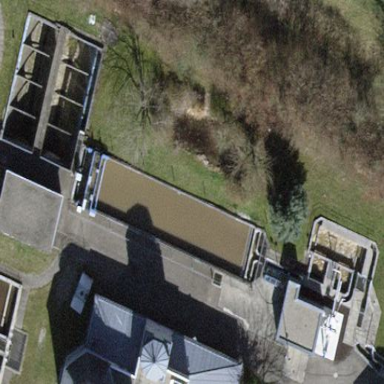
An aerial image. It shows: Sewage reservoir.